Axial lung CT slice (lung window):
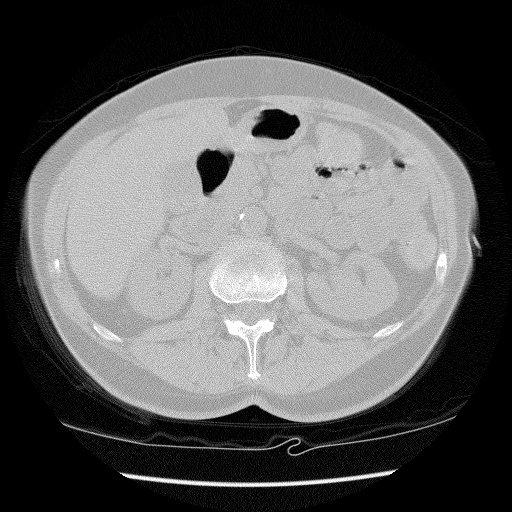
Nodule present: no